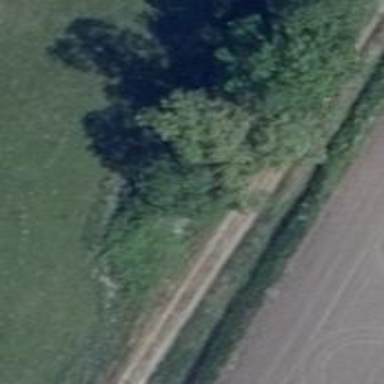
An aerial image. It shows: Row of deciduous broadleaved trees.